Question: I am trying to get started with Twitter Bootstrap, but for some reason, anything I do, results in a div spanning the entire page. As such, I cannot get the grid system / navigation bar to look right as every div appears to have it's own line.
I am sure that this is a simple fix but I am completely baffled.
<URL>
'''
<!DOCTYPE html>
<html lang="en">
<head>
<title>
@section('title')
Page Title
@show
</title>
{{-- Ensures proper rendering & touch zooming --}}
<meta name="viewport" content="width=device-width, initial-scale=1.0">
{{-- HTML::style('//netdna.bootstrapcdn.com/bootstrap/3.0.0/css/bootstrap.min.css') --}}
{{ HTML::style('/css/bootstrap.css') }}
{{ HTML::style('/css/style.css') }}
</head>
<body>
<div class="navbar navbar-fixed-top navbar-inverse">
<div class="navbar-inner">
<div class="container-fluid">
<a class="brand" href="#">asdf</a>
<div class="nav-collapse">
<ul class="nav">
<li class="active"><a href="#">Home</a></li>
<li><a href="#about">About</a></li>
<li><a href="#contact">Contact</a></li>
</ul>
<p class="navbar-text pull-right">Logged in as <a href="#">username</a></p>
</div><!--/.nav-collapse -->
</div>
</div>
</div>
<div class="container-fluid">
<div class="row-fluid">
<div class="span4">{{-- @yield('content') --}}</div>
<div class="span4">Span 4</div>
<div class="span4">Span 4</div>
</div>
</div>
{{-- Scripts are placed here --}}
{{ HTML::script('//ajax.googleapis.com/ajax/libs/jquery/2.0.3/jquery.min.js') }}
{{ HTML::script('//netdna.bootstrapcdn.com/bootstrap/3.0.0/js/bootstrap.min.js') }}
</body>
</html>
'''

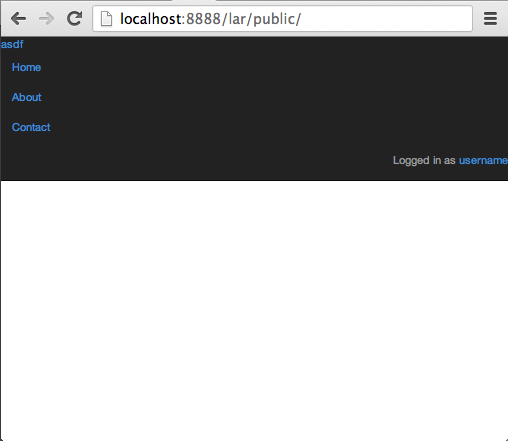
Answer: You are confusing 'Bootstrap 2.3.2' with 'Bootstrap 3.0.0'. you can find the differences outlined in the <URL> concerning the migration details. Glancing at your code, i see that 'navbar-inner' class has been removed, 'container-fluid' has been replaced by 'container', same for 'row-fluid' and so on.
Basically, you're using Bootstrap 2.3.2 code with the new Bootstrap 3.0.0 engine... without migration. Follow the instructions outlined in the above link to know what you need to change and how.
PS: As of version '3.1' you can still use '.container-fluid', you just need to use '.row' classes as with standard containers. Probably this was still the case even with version '3.0', I may have misunderstood the documentation.